Question: I have to develop a app with footer having functionality highlighted in below image. I don't know that effect name. So, I'm unable to google it. Please help me to achieve my requirement.

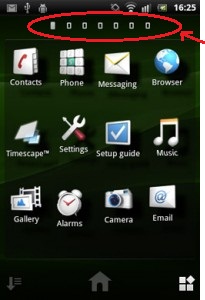
Answer: If you use ViewPager (with Android Support Library you can use ViewPager on Android 1.6+), you can use <URL>